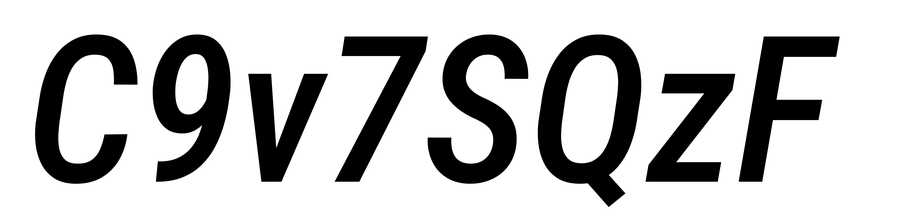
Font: Roboto-Italic_Condensed_Medium_Italic